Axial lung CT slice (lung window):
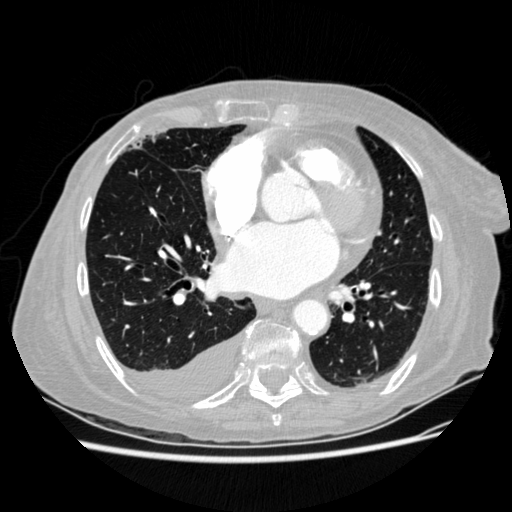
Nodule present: no